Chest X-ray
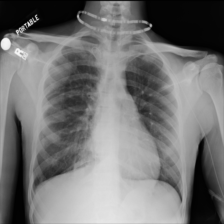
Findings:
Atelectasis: negative
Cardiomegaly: negative
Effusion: negative
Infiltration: negative
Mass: negative
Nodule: negative
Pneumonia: negative
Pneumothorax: negative
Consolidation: negative
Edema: negative
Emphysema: negative
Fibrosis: negative
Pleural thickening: negative
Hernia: negative